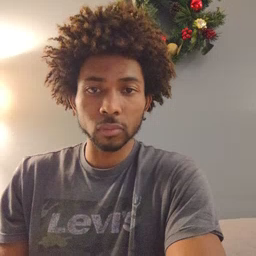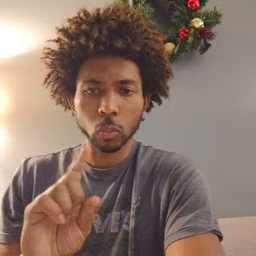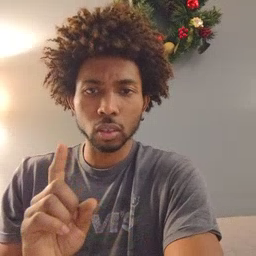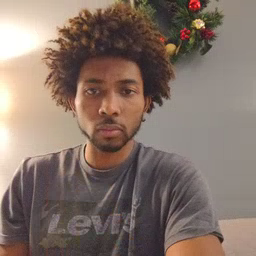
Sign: where